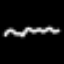
Label: squiggle